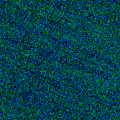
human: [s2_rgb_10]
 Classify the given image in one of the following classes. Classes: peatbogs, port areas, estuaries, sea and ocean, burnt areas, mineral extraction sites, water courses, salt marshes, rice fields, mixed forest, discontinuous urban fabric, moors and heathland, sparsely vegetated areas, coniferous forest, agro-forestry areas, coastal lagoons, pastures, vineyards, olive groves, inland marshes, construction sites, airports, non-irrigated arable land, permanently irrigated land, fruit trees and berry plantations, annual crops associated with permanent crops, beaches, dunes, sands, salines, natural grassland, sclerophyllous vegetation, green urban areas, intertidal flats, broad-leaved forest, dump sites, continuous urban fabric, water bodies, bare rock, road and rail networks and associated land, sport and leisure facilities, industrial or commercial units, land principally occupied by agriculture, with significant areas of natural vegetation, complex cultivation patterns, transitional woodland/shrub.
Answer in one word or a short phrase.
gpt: sea and ocean